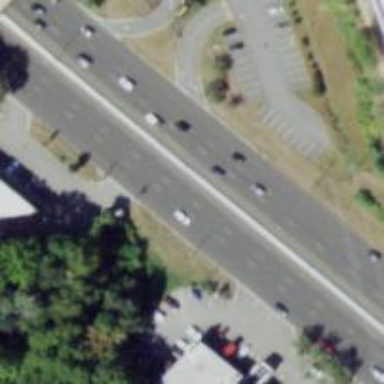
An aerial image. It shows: This image shows trunk highway that functions as expressway.